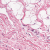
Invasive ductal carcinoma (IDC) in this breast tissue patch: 0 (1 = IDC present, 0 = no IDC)